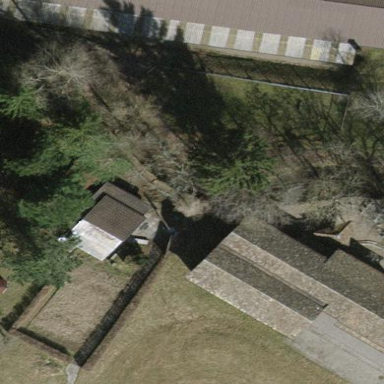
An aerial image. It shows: Farmyard area.